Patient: sex M, age 29
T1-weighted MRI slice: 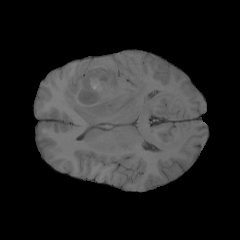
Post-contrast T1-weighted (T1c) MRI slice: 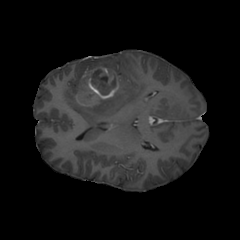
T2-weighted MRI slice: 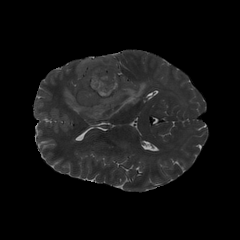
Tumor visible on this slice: yes
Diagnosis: Glioblastoma, IDH-wildtype
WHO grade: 4